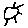
Label: sun